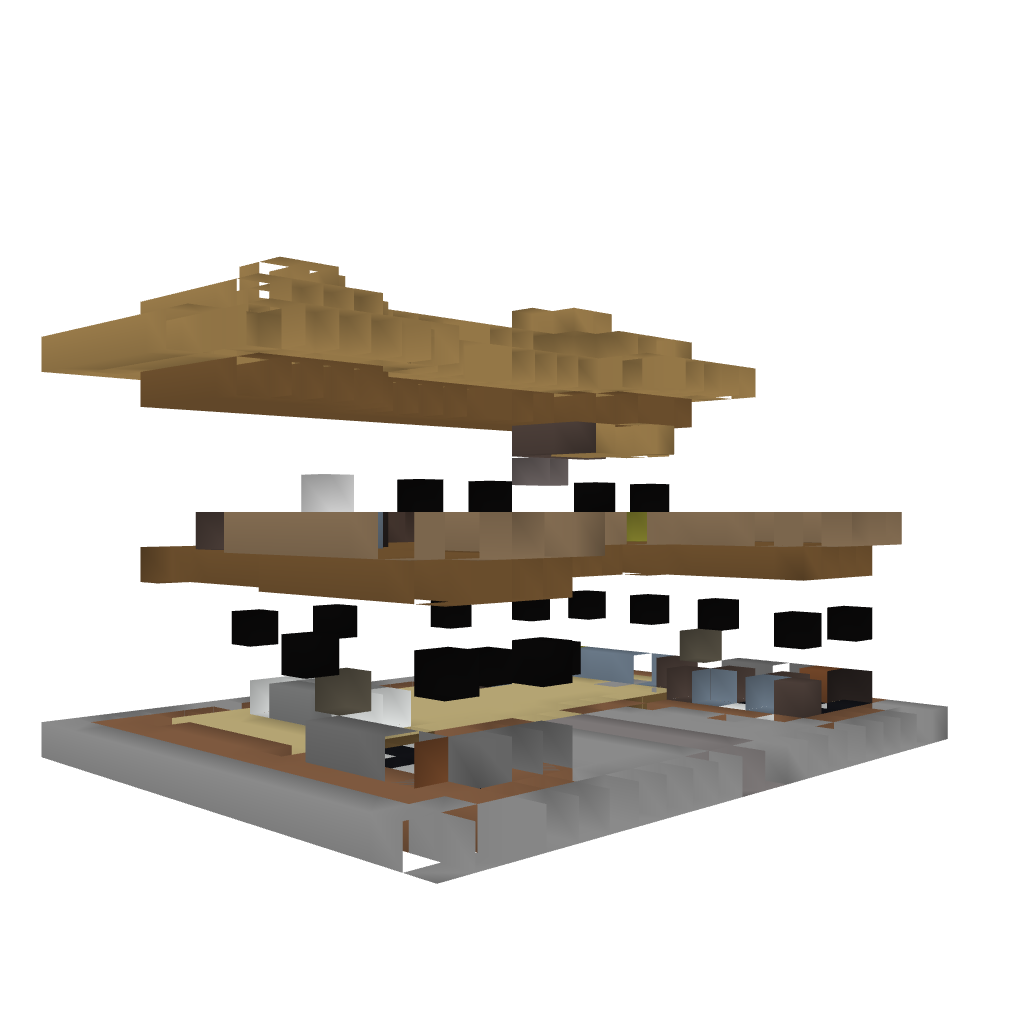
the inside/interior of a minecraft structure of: House #6